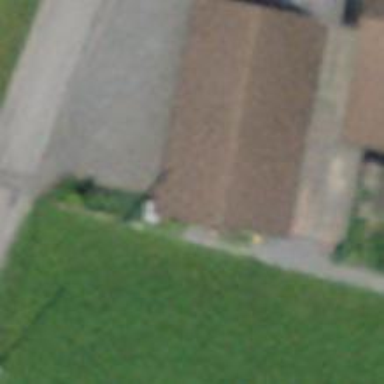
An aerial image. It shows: Garage building.